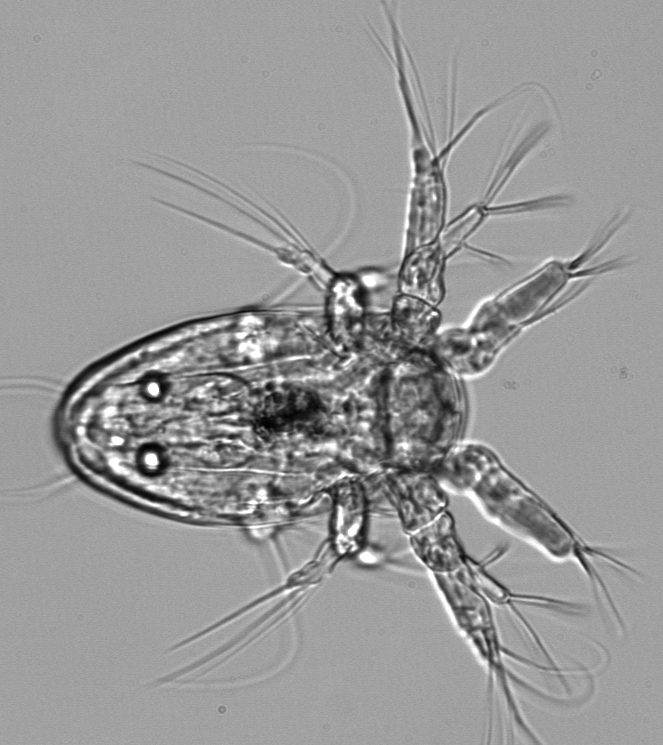
Label: Copepod_nauplii